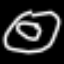
Label: donut